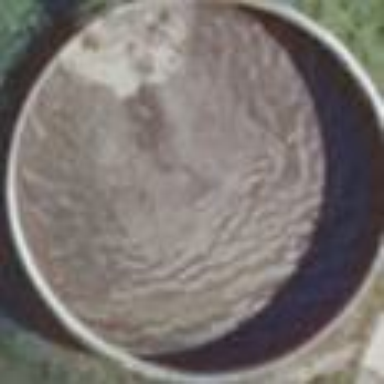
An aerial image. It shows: Storage tank with man-made structure.